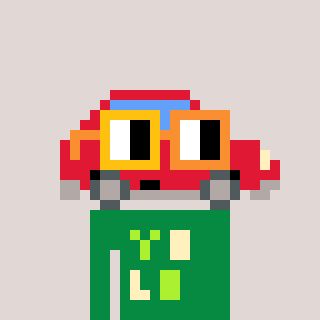
a pixel art character with square yellow and orange glasses, a car-shaped head and a green-colored body on a warm background